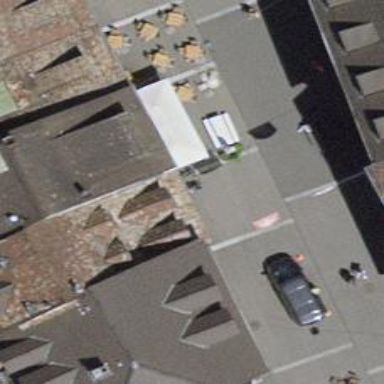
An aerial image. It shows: Clothing store.